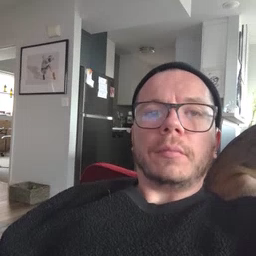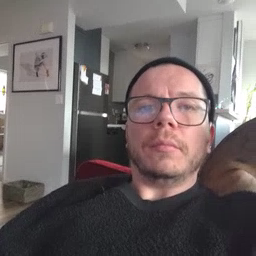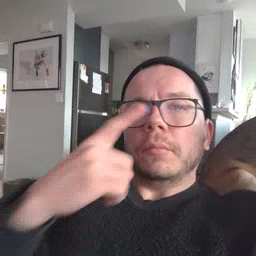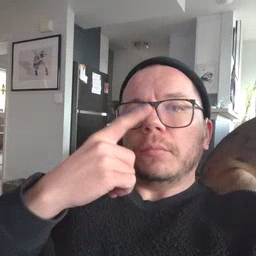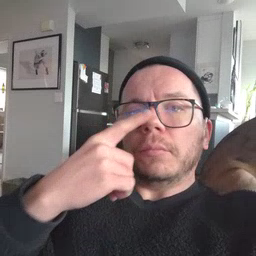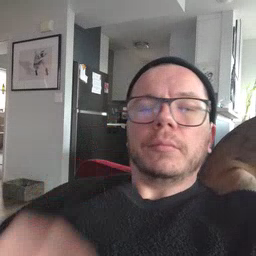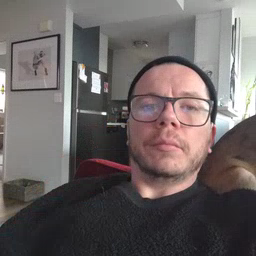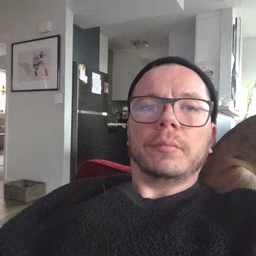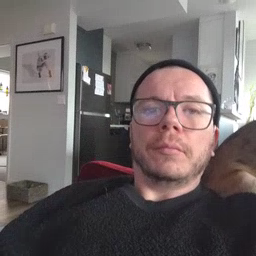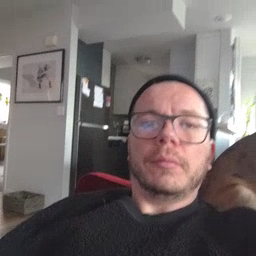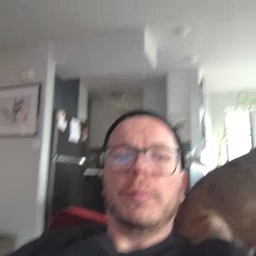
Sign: nose